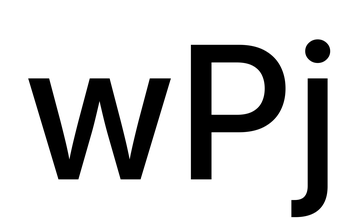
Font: Inter_Medium